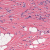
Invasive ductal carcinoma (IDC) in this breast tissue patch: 1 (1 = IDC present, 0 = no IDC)